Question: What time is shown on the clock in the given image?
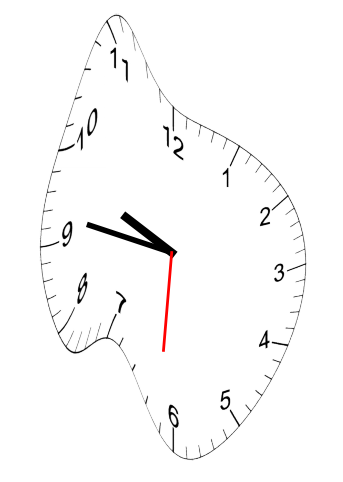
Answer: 09:46:31